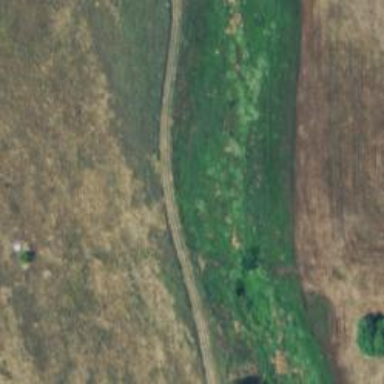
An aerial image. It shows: Path.